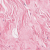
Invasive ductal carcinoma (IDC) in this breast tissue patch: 0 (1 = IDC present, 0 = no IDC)